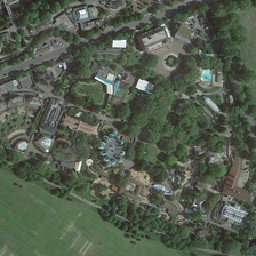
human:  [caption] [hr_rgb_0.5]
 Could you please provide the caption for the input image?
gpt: Densely populated areas are residential areas.

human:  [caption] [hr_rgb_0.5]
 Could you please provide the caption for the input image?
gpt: His densely populated area is residential.

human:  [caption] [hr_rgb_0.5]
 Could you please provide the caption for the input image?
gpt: Its densely populated areas are residential areas.

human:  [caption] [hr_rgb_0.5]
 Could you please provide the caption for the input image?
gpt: His densely populated area is a residential area.

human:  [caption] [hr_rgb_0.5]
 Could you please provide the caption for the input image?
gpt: Densely populated areas are residential areas.